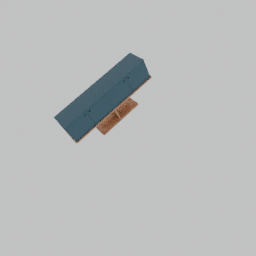
Label: furniture